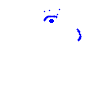
Particle: pion